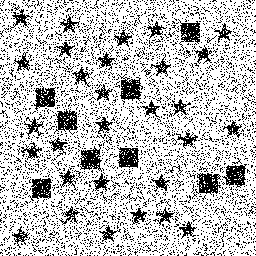
Squares: 9
Triangles: 0
Stars: 29
Total shapes: 38